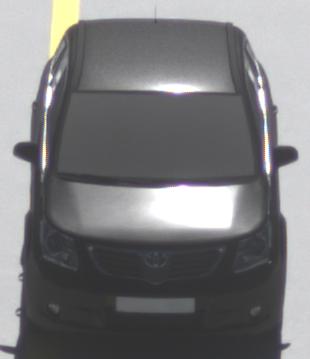
Make: Toyota
Model: Avensis 1.6
Detailed model: Avensis (T27) Notch Back
Model produced from: 2009/01
Model produced until: 2010/08
Doors: 4
Color: black
Road condition: dry road
Daytime: midday
Contrast: high contrast